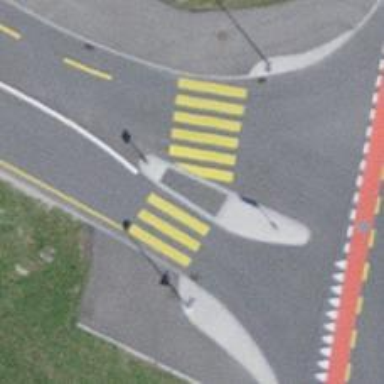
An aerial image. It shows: Uncontrolled zebra crossing with central island.